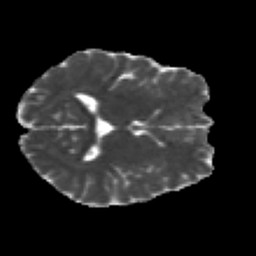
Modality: MD
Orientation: axial
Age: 27
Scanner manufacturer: siemens
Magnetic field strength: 3 T
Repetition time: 2.2 s
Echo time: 0.084 s